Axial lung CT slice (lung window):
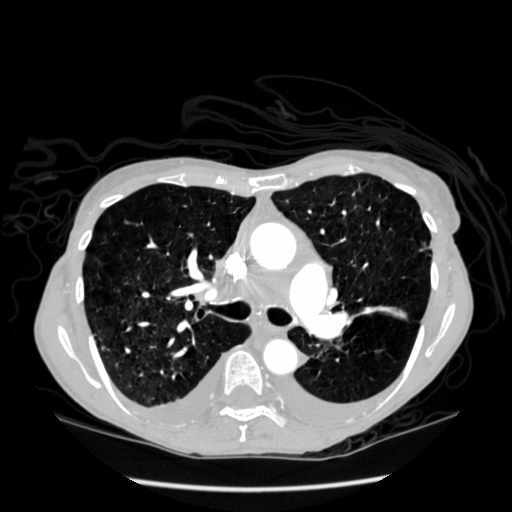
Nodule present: no